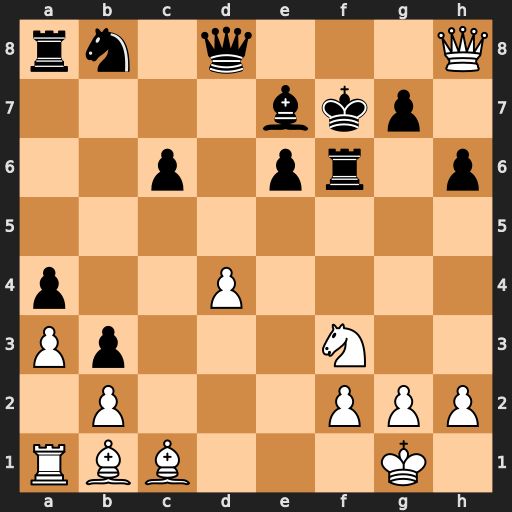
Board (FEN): rn1q3Q/4bkp1/2p1pr1p/8/p2P4/Pp3N2/1P3PPP/RBB3K1
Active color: w
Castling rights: -
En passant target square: -
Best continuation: Ne5#